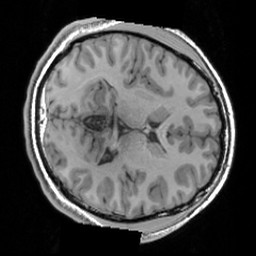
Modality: T1w
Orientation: axial
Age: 18
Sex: male
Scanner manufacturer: siemens
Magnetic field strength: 3 T
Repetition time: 1.63 s
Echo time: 0.00311 s